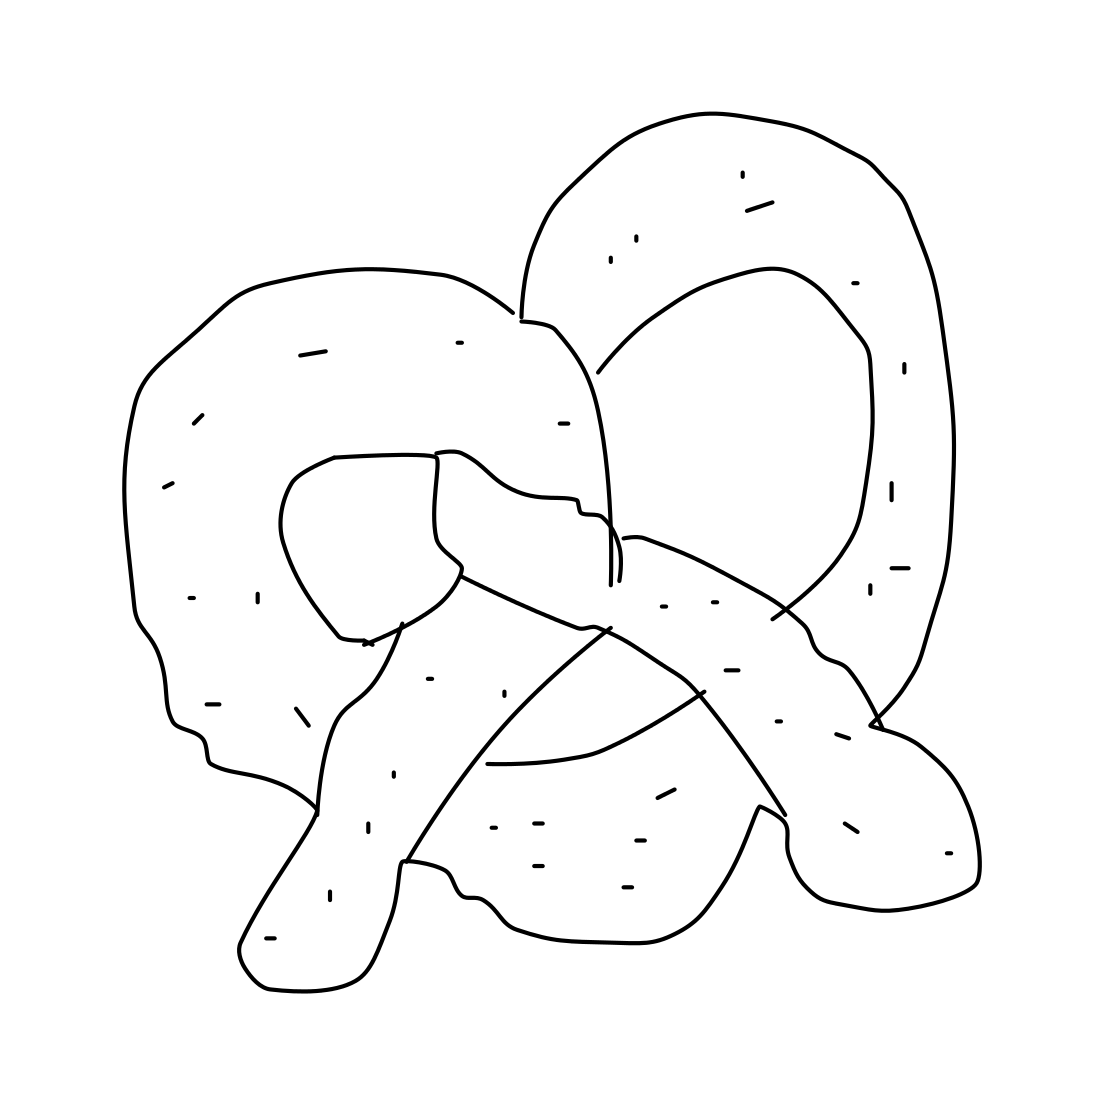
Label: pretzel